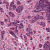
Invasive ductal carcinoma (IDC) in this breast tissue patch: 0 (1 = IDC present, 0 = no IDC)